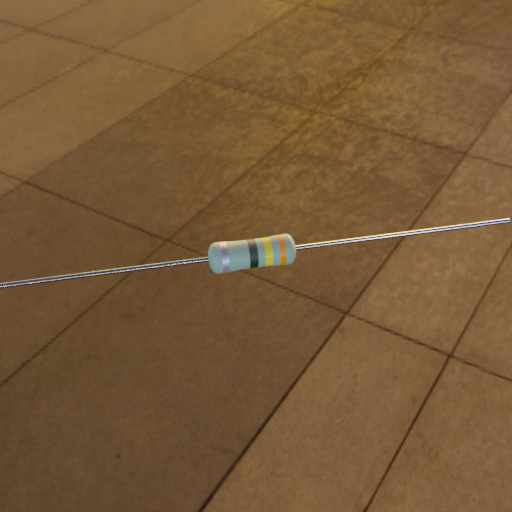
Resistor colour bands (in order): silver, black, yellow, orange